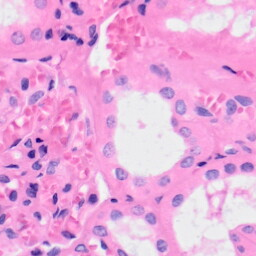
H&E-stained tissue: Kidney